Question: I need to flush a memcached instance from a bash script, I found the following command which do the job:
'''
echo 'flush_all' | ncat localhost 11211
'''
But my problem is that the script doesn't continue next command, it stops with 'ncat''s response:

If I manually send the command on my console I need to do a 'CTRL+C' to kill the process.
I think it's a normal behaviour of 'echo' or 'ncat' command, but I don't know to bypass it... Do you know how to workaround it?
NB: my OS is a Redhat6
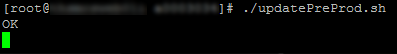
Answer: Finally I found the solution, just add the send-only option:
'''
echo 'flush_all' | ncat localhost 11211 --send-only
'''